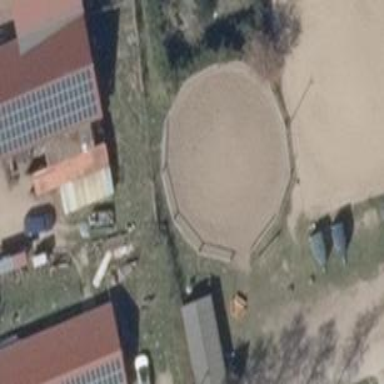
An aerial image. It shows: Equestrian pitch for leisure land activities.